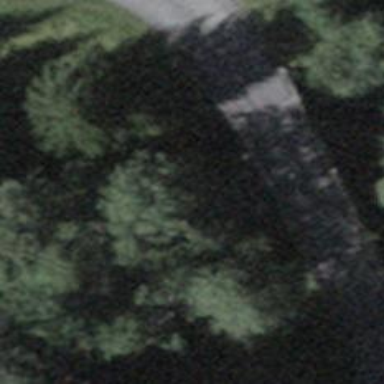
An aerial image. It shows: Culvert tunnel.